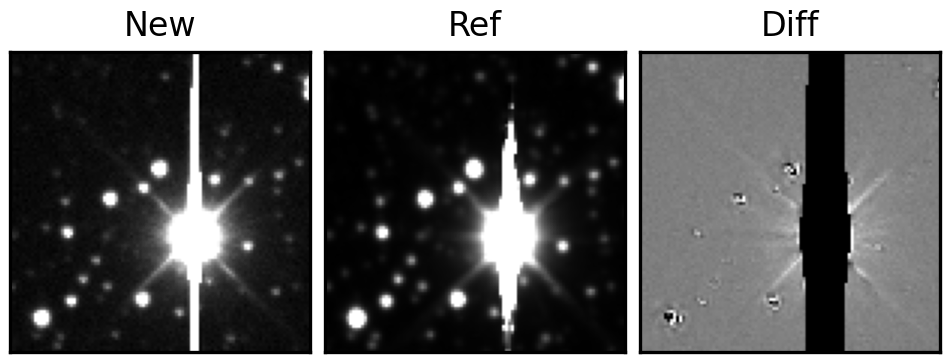
Label: bogus